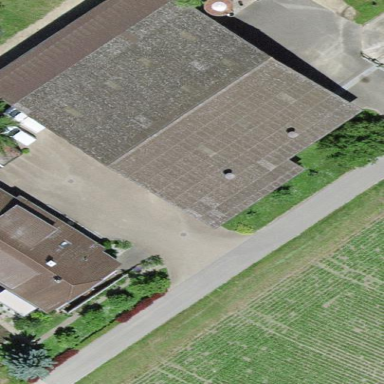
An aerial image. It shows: Farmyard area.